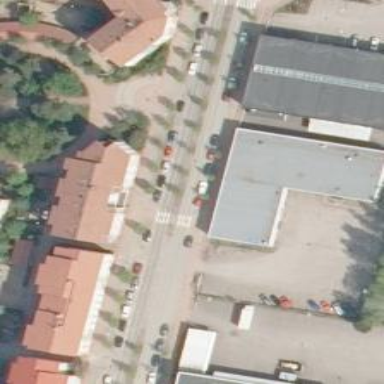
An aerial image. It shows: Uncontrolled crossing with pedestrian island.